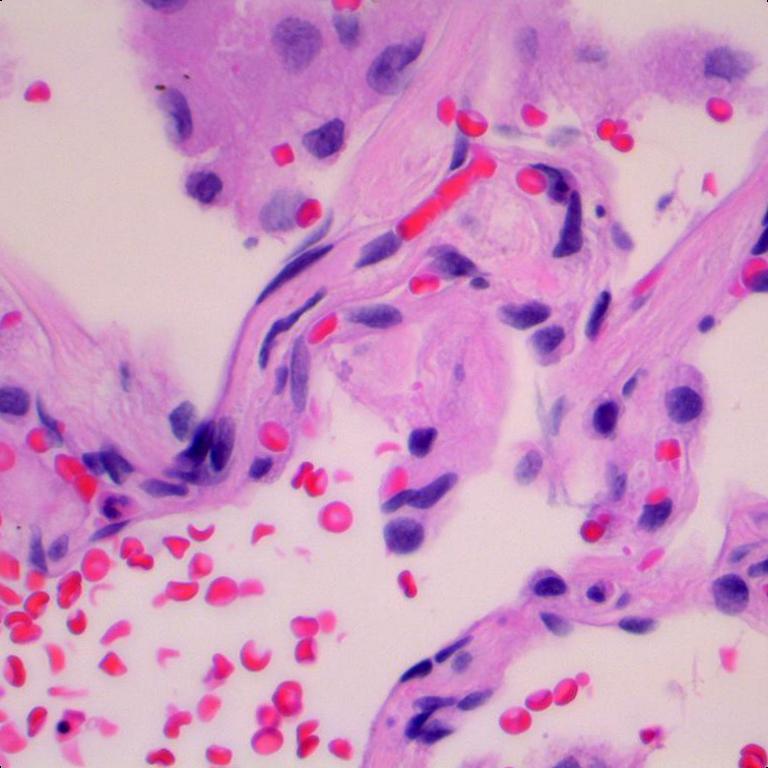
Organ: lung
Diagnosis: benign